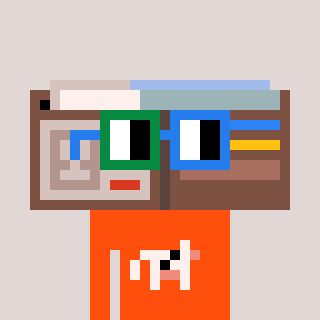
a pixel art character with square green and blue glasses, a wallet-shaped head and a orange-colored body on a warm background